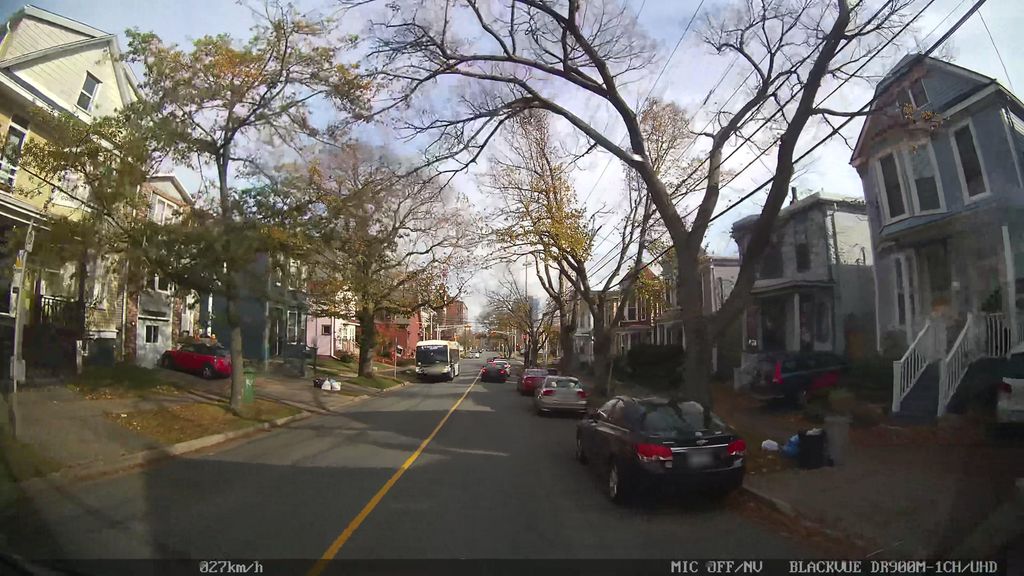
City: halifax